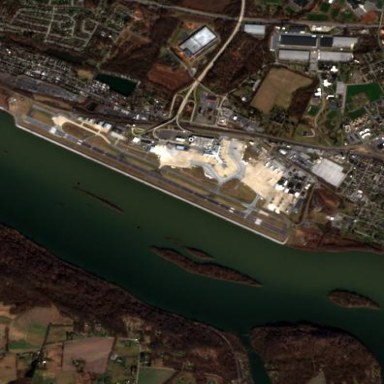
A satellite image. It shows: Runway in airport area.